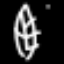
Label: leaf